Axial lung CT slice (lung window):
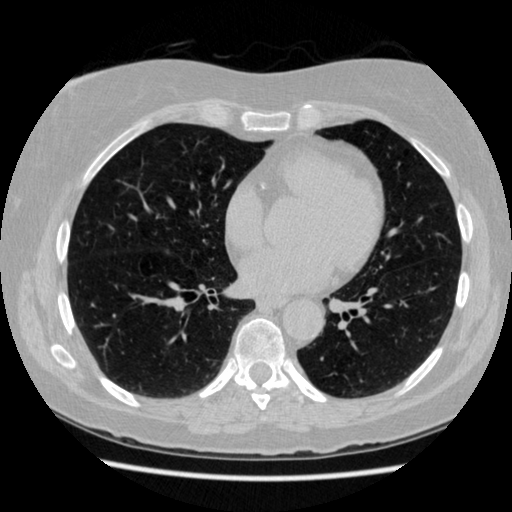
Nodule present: no